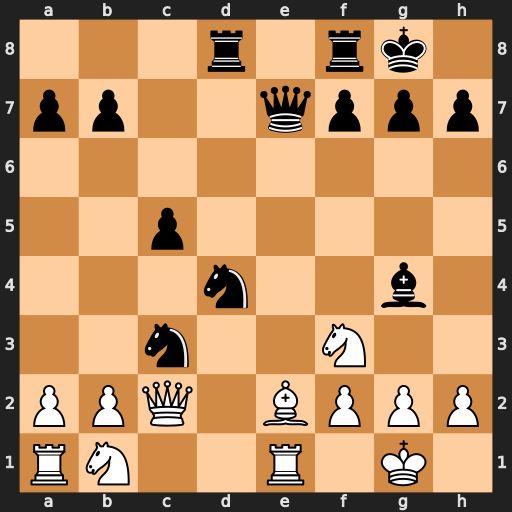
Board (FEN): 3r1rk1/pp2qppp/8/2p5/3n2b1/2n2N2/PPQ1BPPP/RN2R1K1
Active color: w
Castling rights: -
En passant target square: -
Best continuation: Nxd4 cxd4 Nxc3